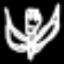
Label: angel